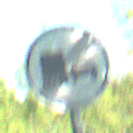
Verkehrszeichen: EndeUeberholverbotKraftfahrzeuge
Umgebung: Outdoor, Nature
Tageszeit: MorningAfternoon
Wetter: Clear
Licht: Natural
Jahreszeit: NotSpecified
Kontrast: HighContrast